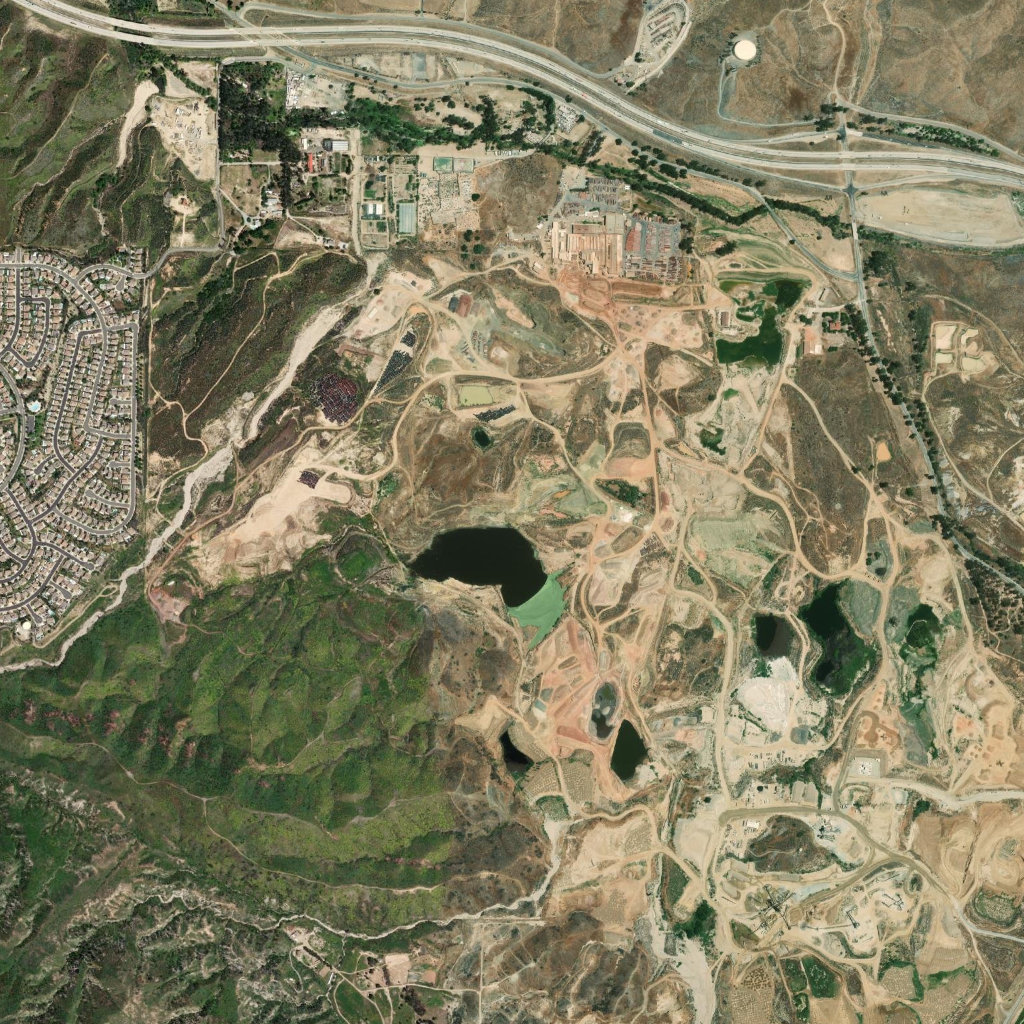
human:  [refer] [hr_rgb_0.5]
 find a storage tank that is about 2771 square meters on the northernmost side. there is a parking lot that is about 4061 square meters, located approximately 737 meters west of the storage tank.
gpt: <box>[[71, 3, 73, 6, 0]]</box>